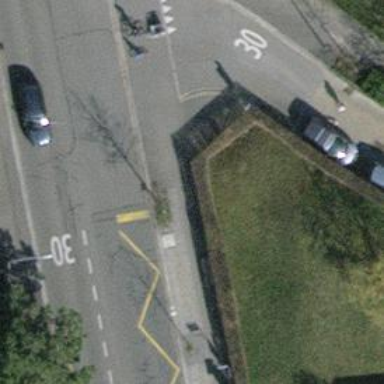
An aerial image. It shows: Platform for public transport on the road.